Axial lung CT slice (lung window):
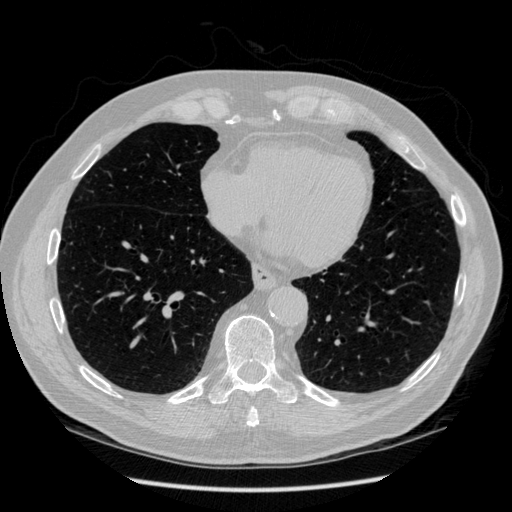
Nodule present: no